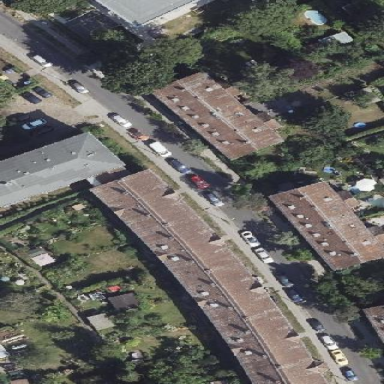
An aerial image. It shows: Asphalt surface in residential road area.